Question: I have here an image to show my problem

I want to have a shadow thing below the ovelapping title. Is this possible in CSS of asp.net mvc3?
Here's a <URL> to demostrate it.
My
'''
<div class="postContainer">
<div class="postTitle">Title</div>
<p align="center">body</p>
</div>
'''
My
'''
.postTitle
{
margin:5px auto auto -10px;
text-align:left;
width:280px;
height:35px;
font-size:20px;
font-family:Arial;
padding:5px 0px 5px 30px;
background-color:green;
color:White;
font-weight:400;
position:relative;
}
.postContainer
{
width:300px;
margin: 0px 0px auto 0px;
border:1px solid black;
}
'''
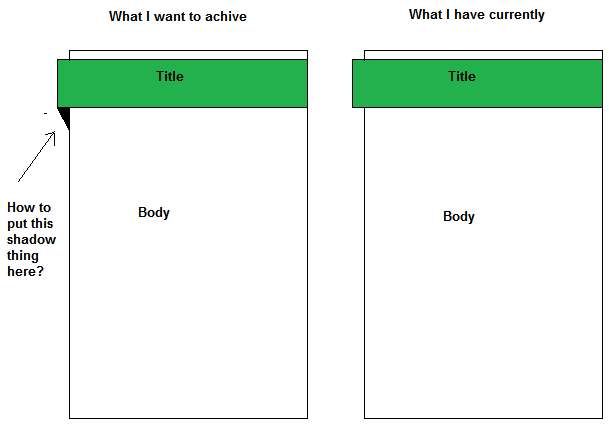
Answer: Add these rules and it will work.

<URL>
'''
.postTitle:before {
content:"";
block:display;
position:absolute;
width:15px;
height:15px;
background-color:#000;
left:4px;
bottom:-10px;
-moz-transform:rotate(60deg);
-webkit-transform:rotate(60deg);
-o-transform:rotate(60deg);
-ms-transform:rotate(60deg);
transform:rotate(60deg);
z-index:-1;
}
.postContainer {
background-color:#FFF;
}
'''
This is what is actually being drawn and we're setting the z-index negative to both the title and body go on top of the fold. This is why we need to set the background color to white.